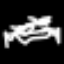
Label: bed